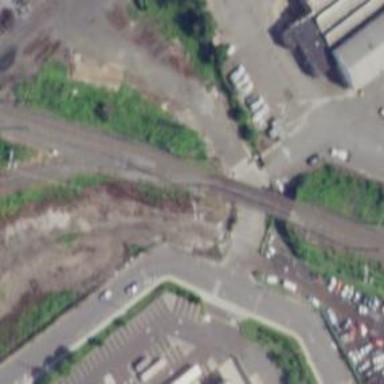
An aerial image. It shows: Railway track.